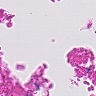
Metastatic tissue present: no